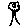
Label: tree